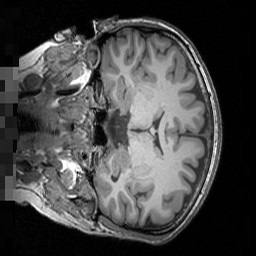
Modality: T1w
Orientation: coronal
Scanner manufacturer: siemens
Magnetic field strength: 3 T
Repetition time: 1.5 s
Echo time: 0.00291 s